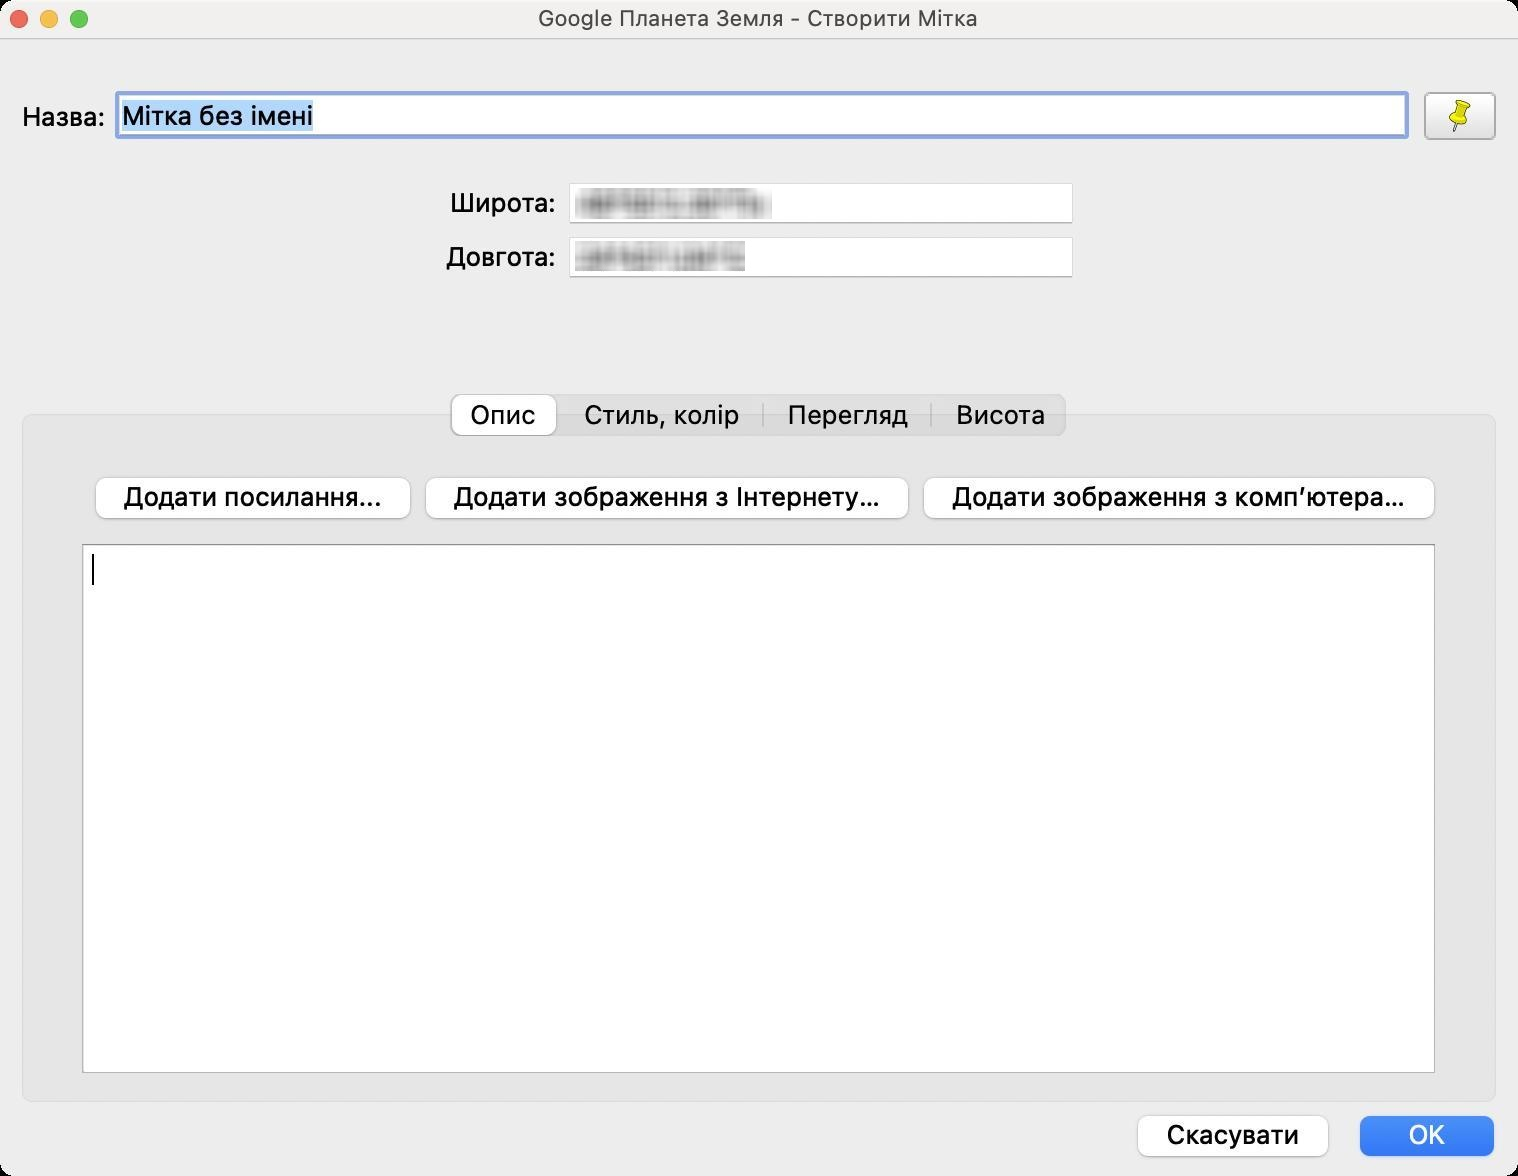
Accessibility tree:
{"name": "Google_Планета_Земля_-_Створити_Мітка", "role": "AXWindow", "description": null, "role_description": "плавуче вікно", "value": null, "position": "245.00;174.00", "size": "759;588", "children": [{"name": "Назва:", "role": "AXStaticText", "description": "", "role_description": "текст", "value": null, "position": "11.00;46.00", "size": "42;24", "children": []}, {"name": "", "role": "AXTextField", "description": "Назва функції редагується", "role_description": "текстове поле", "value": "Мітка без імені", "position": "59.00;47.00", "size": "644;21", "children": []}, {"name": "", "role": "AXButton", "description": "", "role_description": "кнопка", "value": null, "position": "712.00;46.00", "size": "36;24", "children": []}, {"name": "", "role": "AXGroup", "description": "", "role_description": "група", "value": null, "position": "212.00;80.00", "size": "336;97", "children": [{"name": "Довгота:", "role": "AXStaticText", "description": "", "role_description": "текст", "value": null, "position": "223.00;120.00", "size": "55;16", "children": []}, {"name": "Широта:", "role": "AXStaticText", "description": "", "role_description": "текст", "value": null, "position": "223.00;93.00", "size": "55;16", "children": []}, {"name": "", "role": "AXTextField", "description": "Довгота (градуси) точки фокусування", "role_description": "текстове поле", "value": " 24°43'1.04\"С", "position": "284.00;118.00", "size": "253;21", "children": []}, {"name": "", "role": "AXTextField", "description": "Широта (градуси) точки фокусування", "role_description": "текстове поле", "value": " 48°55'2.30\"Пн", "position": "284.00;91.00", "size": "253;21", "children": []}]}, {"name": "", "role": "AXGroup", "description": "", "role_description": "група", "value": null, "position": "14.00;223.00", "size": "731;325", "children": [{"name": "Додати_посилання...", "role": "AXButton", "description": "Додає посилання на зовнішню сторінку в поточний опис", "role_description": "кнопка", "value": null, "position": "41.00;234.00", "size": "171;32", "children": []}, {"name": "Додати_зображення_з_Інтернету…", "role": "AXButton", "description": "Додати в поточний опис зображення з Інтернету", "role_description": "кнопка", "value": null, "position": "206.00;234.00", "size": "255;32", "children": []}, {"name": "Додати_зображення_з_комп’ютера…", "role": "AXButton", "description": "Додати в поточний опис зображення з комп’ютера", "role_description": "кнопка", "value": null, "position": "455.00;234.00", "size": "269;32", "children": []}, {"name": "", "role": "AXTextArea", "description": "Задайте опис функції, яка редагується. Можна використовувати теги HTML і включати URL-адреси.", "role_description": "область вводу тексту", "value": "", "position": "41.00;272.00", "size": "677;265", "children": []}]}, {"name": "Опис", "role": "AXGroup", "description": "", "role_description": "група", "value": null, "position": "223.00;197.00", "size": "312;21", "children": [{"name": "Опис", "role": "AXRadioButton", "description": "", "role_description": "радіо-кнопка", "value": null, "position": "223.00;197.00", "size": "57;21", "children": []}, {"name": "Стиль,_колір", "role": "AXRadioButton", "description": "", "role_description": "радіо-кнопка", "value": null, "position": "280.00;197.00", "size": "102;21", "children": []}, {"name": "Перегляд", "role": "AXRadioButton", "description": "", "role_description": "радіо-кнопка", "value": null, "position": "382.00;197.00", "size": "84;21", "children": []}, {"name": "Висота", "role": "AXRadioButton", "description": "", "role_description": "радіо-кнопка", "value": null, "position": "466.00;197.00", "size": "69;21", "children": []}]}, {"name": "", "role": "AXGroup", "description": "", "role_description": "група", "value": null, "position": "5.00;553.00", "size": "749;32", "children": [{"name": "OK", "role": "AXButton", "description": "", "role_description": "кнопка", "value": null, "position": "673.00;553.00", "size": "81;32", "children": []}, {"name": "Скасувати", "role": "AXButton", "description": "", "role_description": "кнопка", "value": null, "position": "562.00;553.00", "size": "109;32", "children": []}]}, {"name": "", "role": "AXGrowArea", "description": "", "role_description": "область розширення", "value": null, "position": "759.00;573.00", "size": "0;15", "children": []}, {"name": null, "role": "AXButton", "description": null, "role_description": "кнопка закривання", "value": null, "position": "3.00;5.00", "size": "13;9", "children": []}, {"name": null, "role": "AXButton", "description": null, "role_description": "кнопка оптимізації", "value": null, "position": "33.00;5.00", "size": "13;9", "children": [{"name": null, "role": "AXGroup", "description": null, "role_description": "група", "value": null, "position": "33.00;5.00", "size": "13;9", "children": []}]}, {"name": null, "role": "AXButton", "description": null, "role_description": "кнопка згортання", "value": null, "position": "18.00;5.00", "size": "13;9", "children": []}, {"name": null, "role": "AXStaticText", "description": null, "role_description": "текст", "value": "Google Планета Земля - Створити Мітка", "position": "267.00;2.00", "size": "225;14", "children": []}]}